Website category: sports
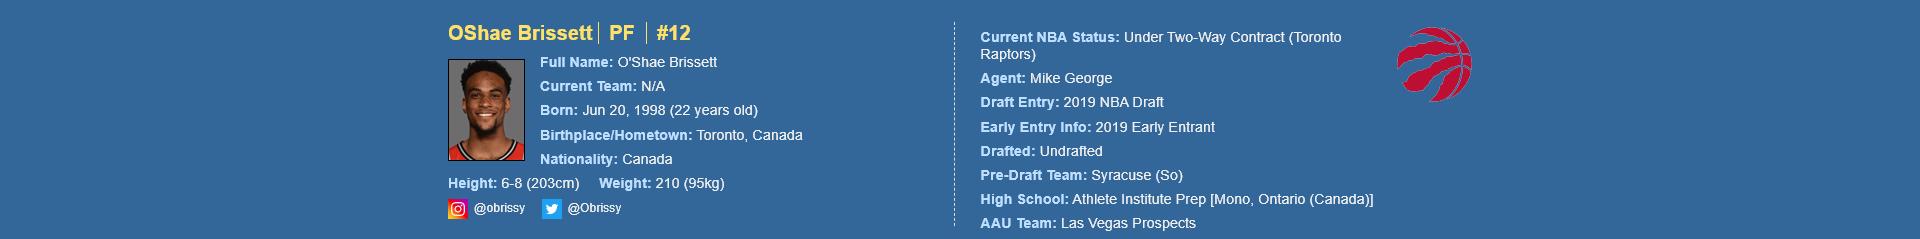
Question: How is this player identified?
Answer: OShae Brissett

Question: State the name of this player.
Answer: OShae Brissett

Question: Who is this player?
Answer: OShae Brissett

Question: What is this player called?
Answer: OShae Brissett

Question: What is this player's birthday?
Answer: Jun 20, 1998

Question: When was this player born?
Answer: Jun 20, 1998

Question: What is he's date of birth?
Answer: Jun 20, 1998

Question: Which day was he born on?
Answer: Jun 20, 1998

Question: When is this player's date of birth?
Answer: Jun 20, 1998

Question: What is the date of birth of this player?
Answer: Jun 20, 1998

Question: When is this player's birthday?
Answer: Jun 20, 1998

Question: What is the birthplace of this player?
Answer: Toronto, Canada

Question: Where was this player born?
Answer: Toronto, Canada

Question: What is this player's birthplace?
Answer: Toronto, Canada

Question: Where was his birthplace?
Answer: Toronto, Canada

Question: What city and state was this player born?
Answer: Toronto, Canada

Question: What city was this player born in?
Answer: Toronto, Canada

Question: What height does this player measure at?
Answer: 6-8 (203cm)

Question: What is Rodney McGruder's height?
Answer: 6-8 (203cm)

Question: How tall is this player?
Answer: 6-8 (203cm)

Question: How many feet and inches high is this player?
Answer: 6-8 (203cm)

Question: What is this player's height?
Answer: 6-8 (203cm)

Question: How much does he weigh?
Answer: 210 (95kg)

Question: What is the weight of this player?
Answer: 210 (95kg)

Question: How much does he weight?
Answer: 210 (95kg)

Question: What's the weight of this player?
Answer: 210 (95kg)

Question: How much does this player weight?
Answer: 210 (95kg)

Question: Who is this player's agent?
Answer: Mike George

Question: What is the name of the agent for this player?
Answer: Mike George

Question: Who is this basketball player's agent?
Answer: Mike George

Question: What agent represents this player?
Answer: Mike George

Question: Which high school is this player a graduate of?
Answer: Athlete Institute Prep

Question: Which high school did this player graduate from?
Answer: Athlete Institute Prep

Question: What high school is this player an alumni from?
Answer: Athlete Institute Prep

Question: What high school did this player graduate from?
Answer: Athlete Institute Prep

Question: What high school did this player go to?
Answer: Athlete Institute Prep

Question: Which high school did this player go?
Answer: Athlete Institute Prep